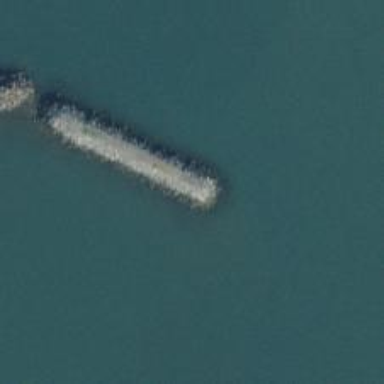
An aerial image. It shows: Breakwater structure.